Question: I am playing with the Bootstrap accordion & can't seem to be able to remove the underline/border which is displayed when the heading is open.
The accordion-heading style doesn't seem to specify a border and I can't locate where it's coming from using an element inspector.
The yellow highlighted line is what I am interested in (I have no trouble overriding the other borders.

Any tips?
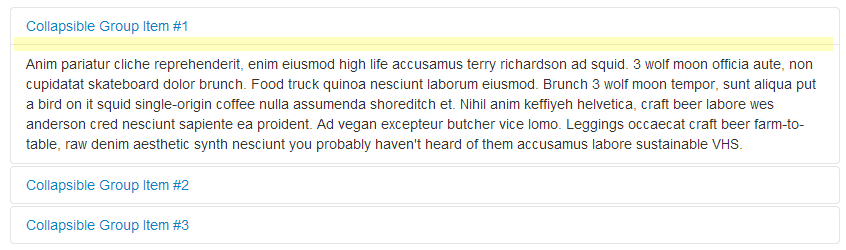
Answer: '.accordion-inner' (below the header, encapsulates the accordion content) has a 'border-top' property specified. This is probably what you're looking to modify/remove. The following CSS snippet will remove the border you're referencing.
'''
.accordion-inner { border-top: 0 none; }
'''